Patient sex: F
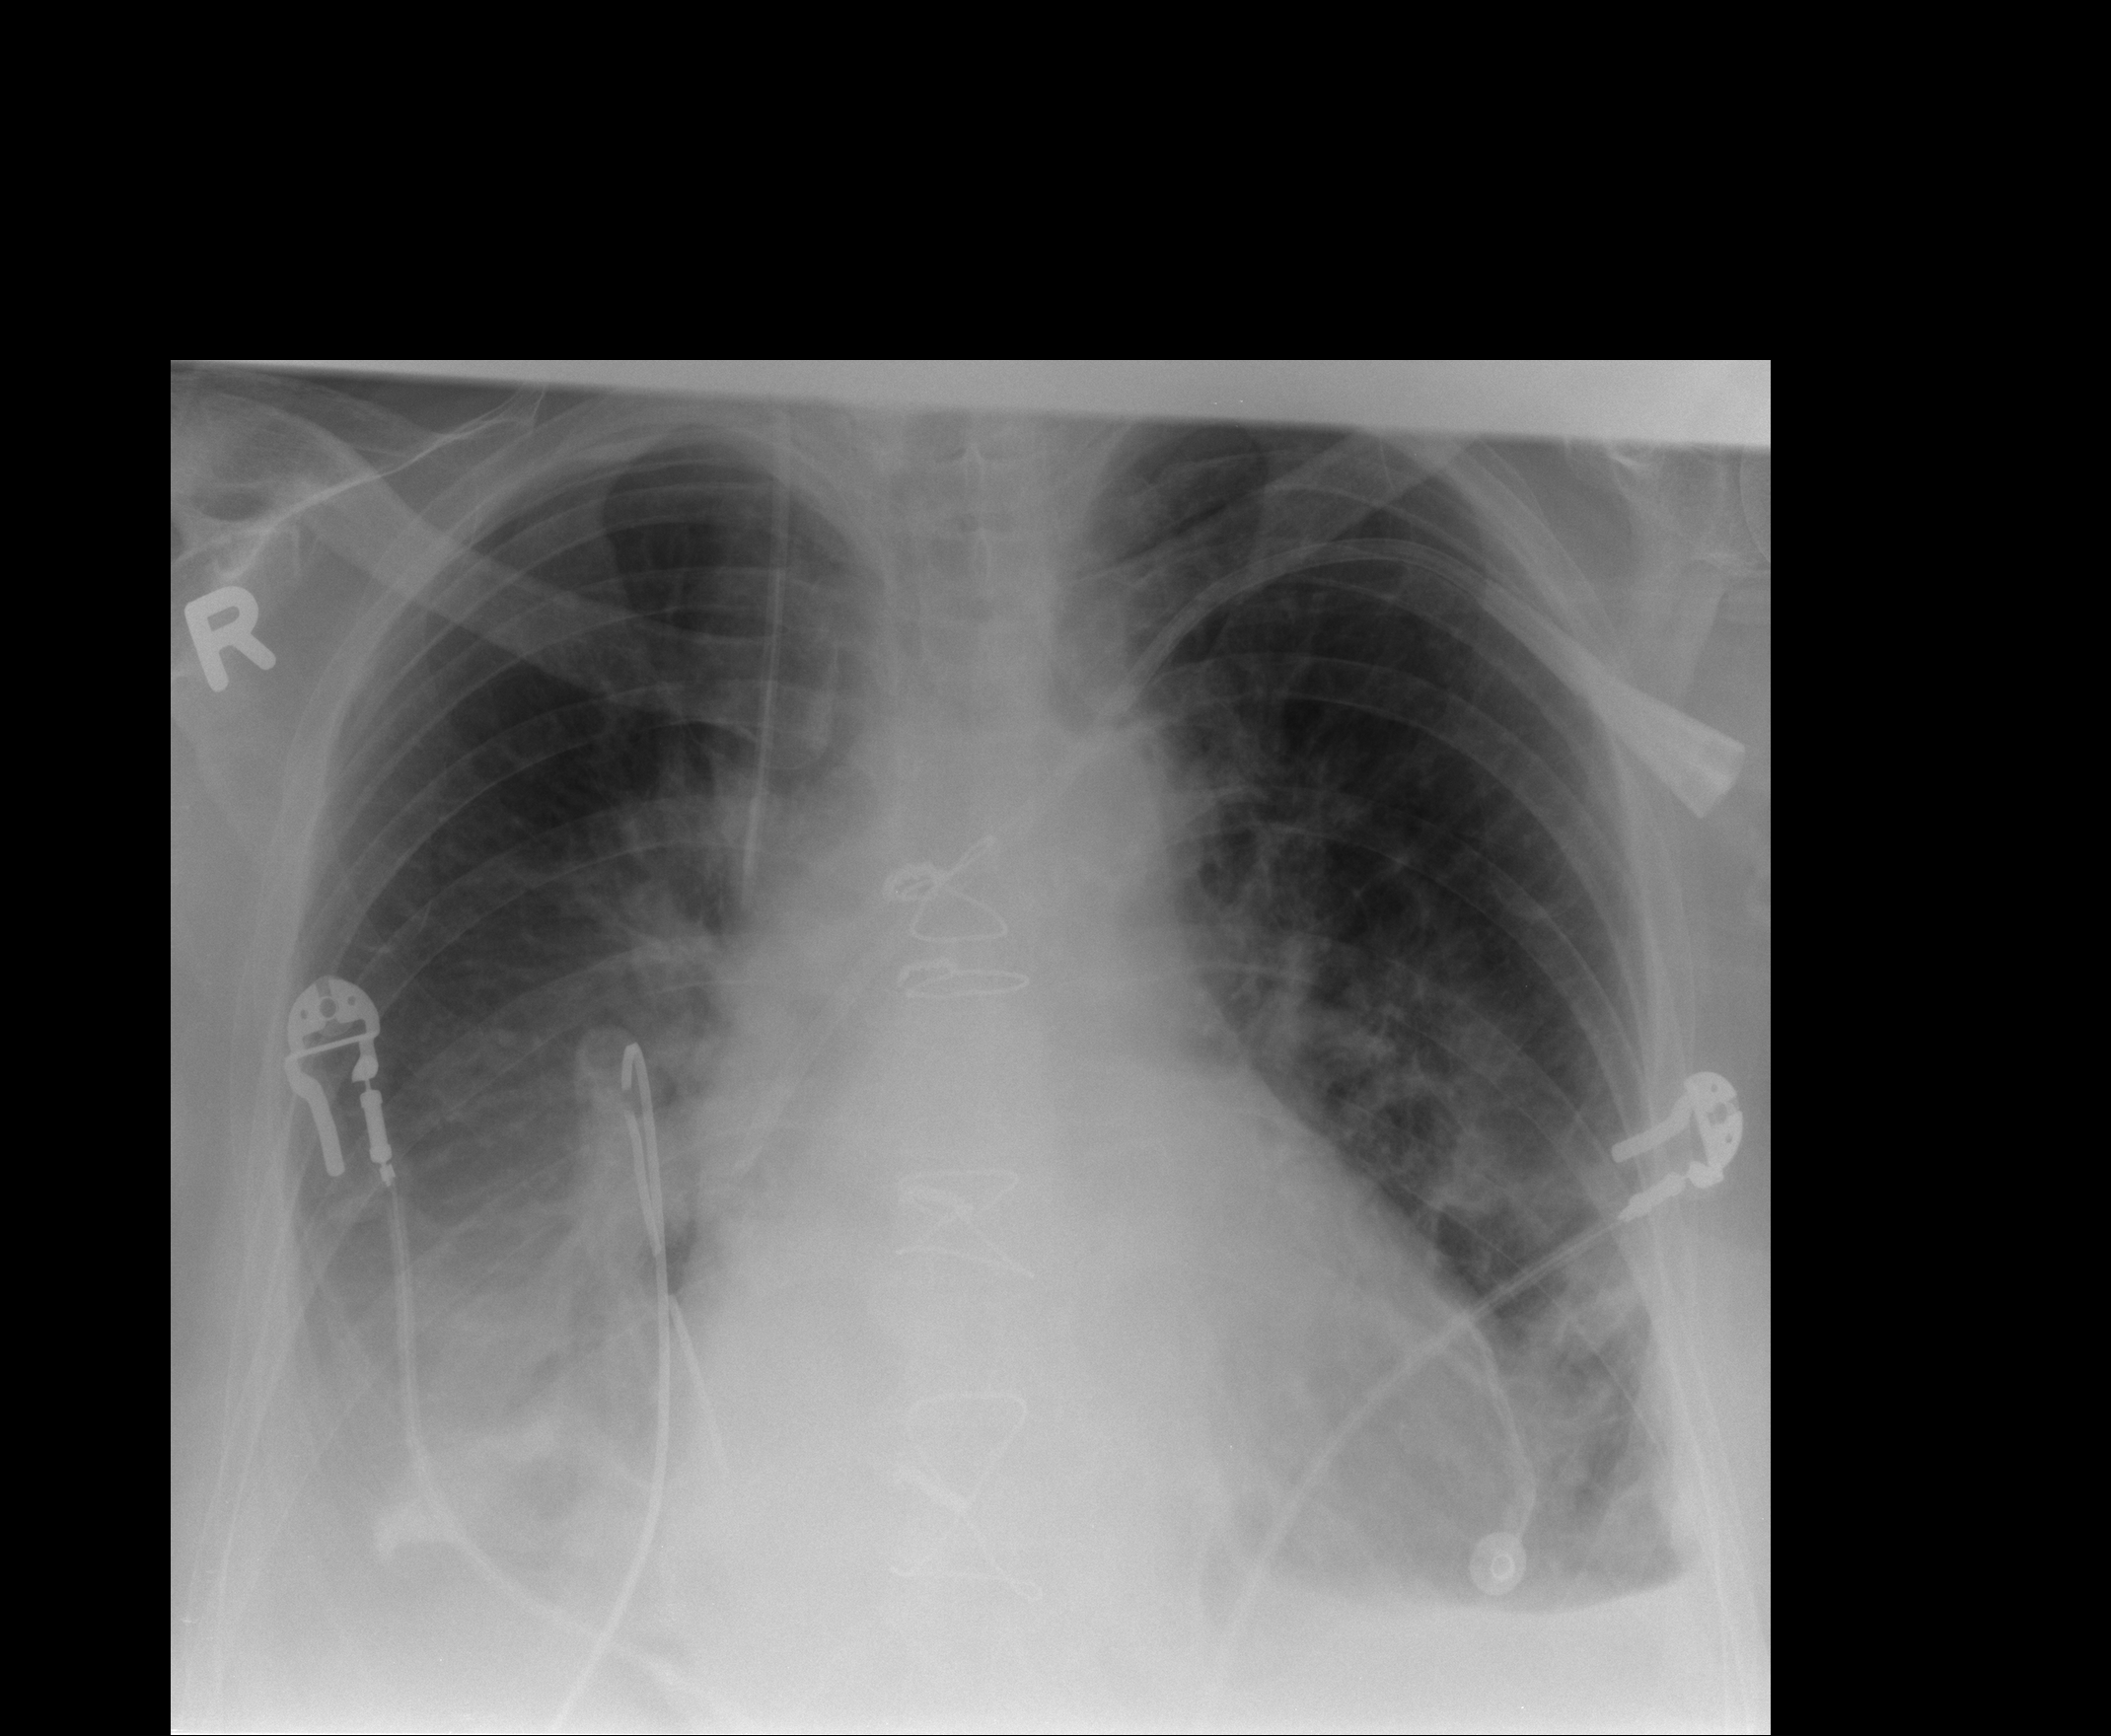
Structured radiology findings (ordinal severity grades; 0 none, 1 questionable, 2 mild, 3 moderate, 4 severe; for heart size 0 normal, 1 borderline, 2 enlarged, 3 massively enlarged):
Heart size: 1
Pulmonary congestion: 2
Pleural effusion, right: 3
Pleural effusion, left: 2
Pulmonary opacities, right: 2
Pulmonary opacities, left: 0
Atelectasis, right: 2
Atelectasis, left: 2